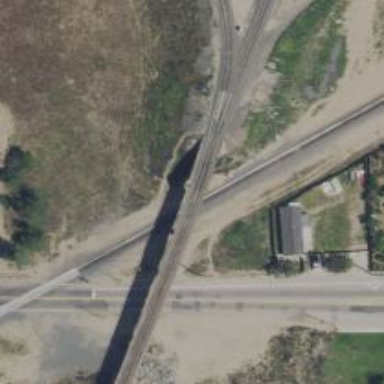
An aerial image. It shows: Junction on the railway.